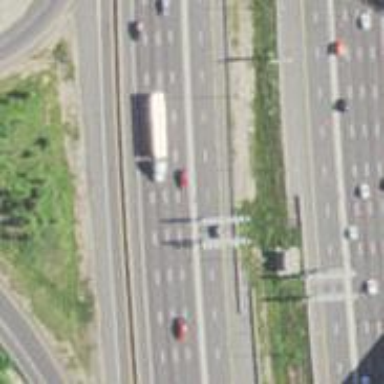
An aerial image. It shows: Toll gantry on the road.